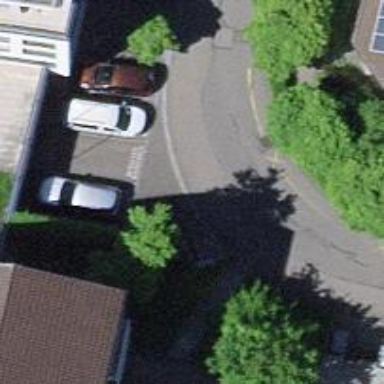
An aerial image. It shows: Residential road.